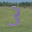
Label: 3